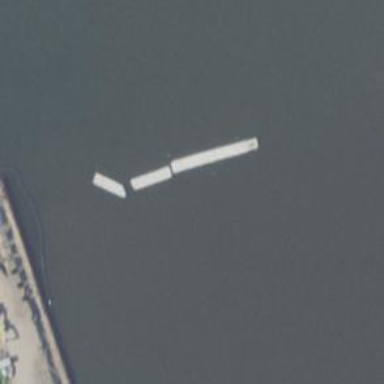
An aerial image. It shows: Man-made pier.